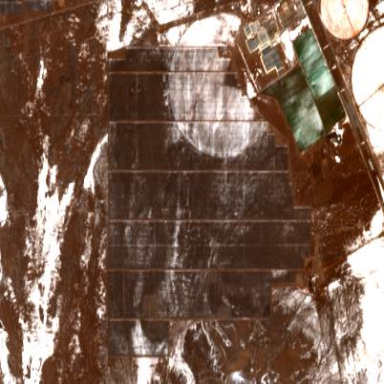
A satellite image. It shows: Solar power plant using photovoltaic technology.